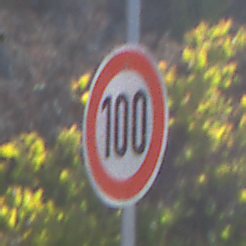
Verkehrszeichen: Geschwindigkeit100
Umgebung: Outdoor, Nature
Tageszeit: MorningAfternoon
Wetter: Clear
Licht: Natural
Jahreszeit: NotSpecified
Kontrast: HighContrast